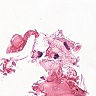
Metastatic tissue present: no